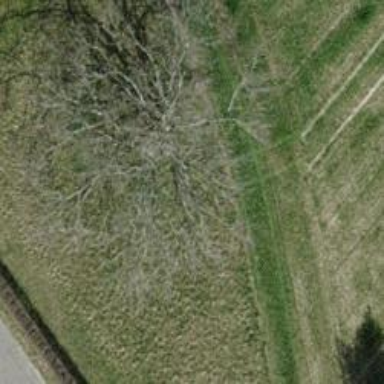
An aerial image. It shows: Beautiful tree in nature.